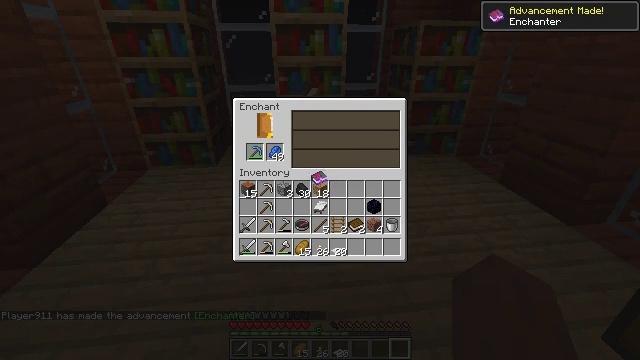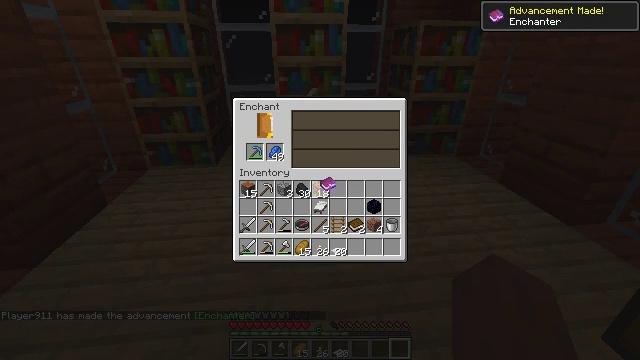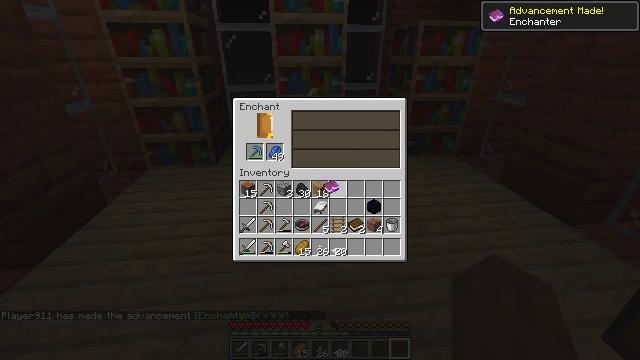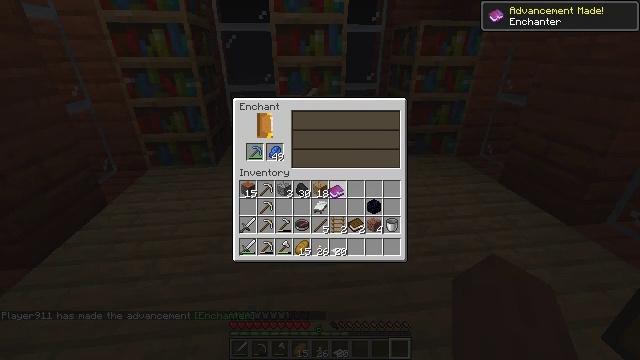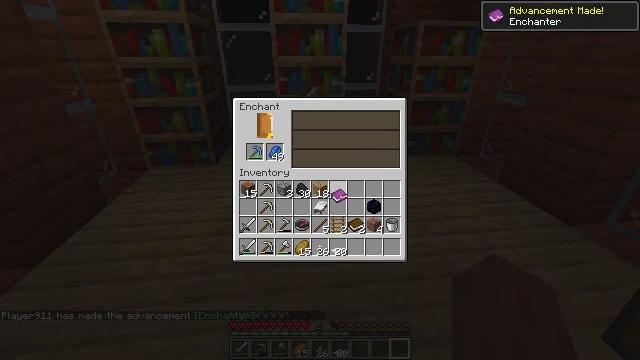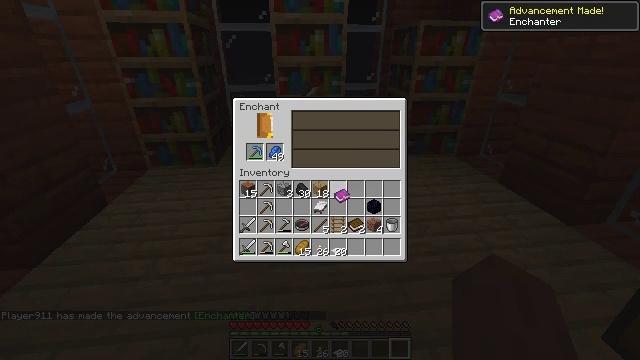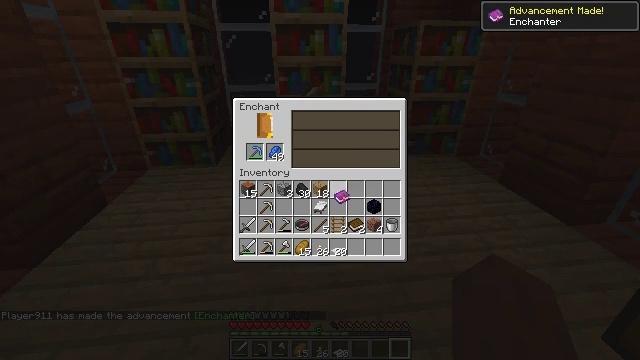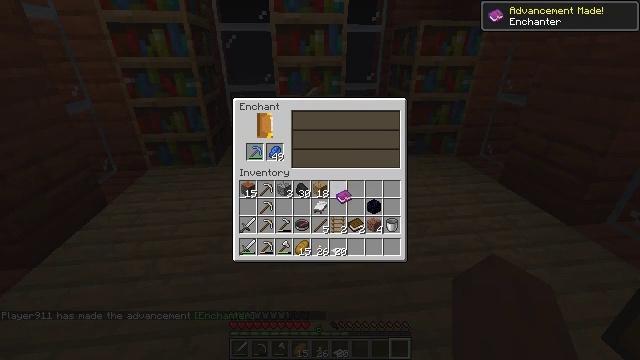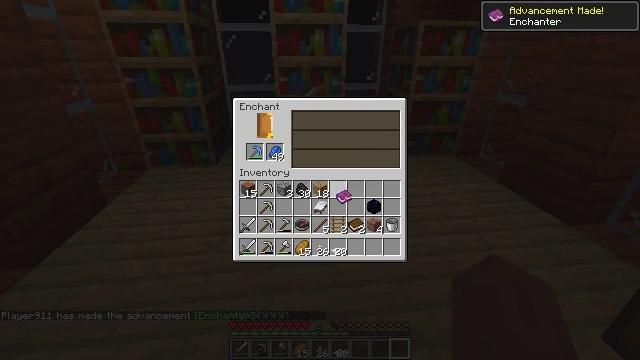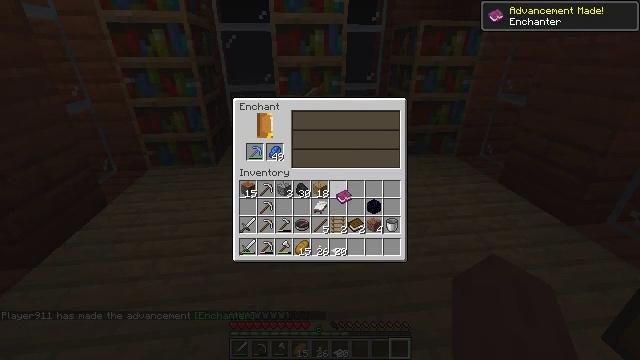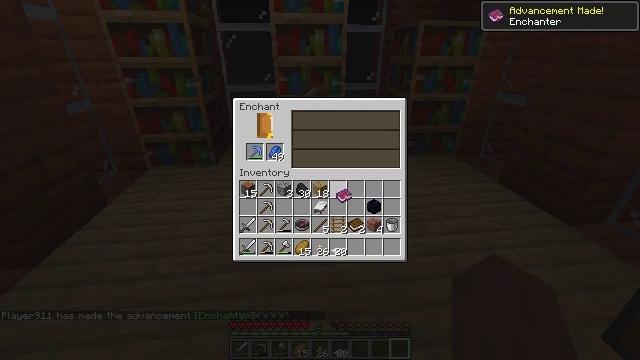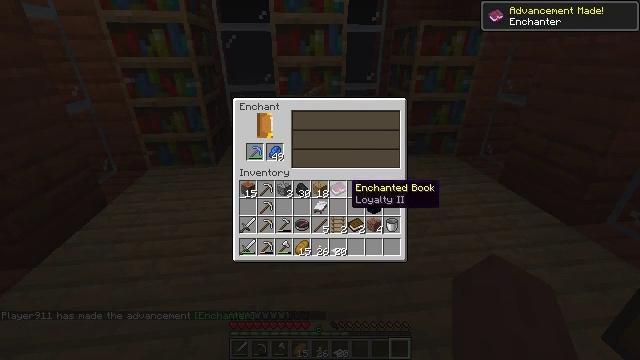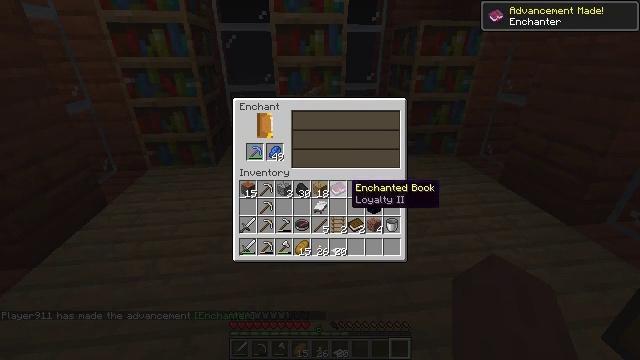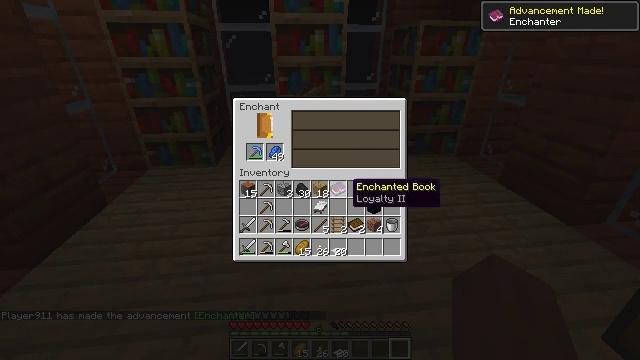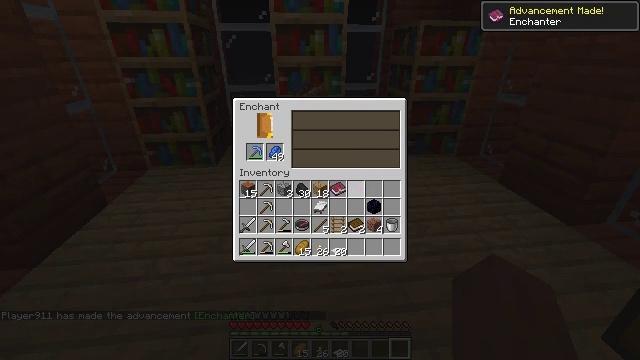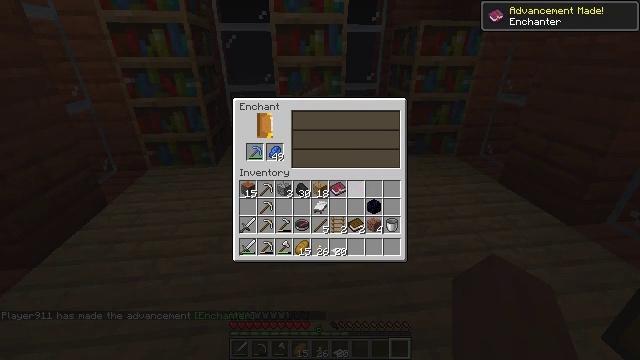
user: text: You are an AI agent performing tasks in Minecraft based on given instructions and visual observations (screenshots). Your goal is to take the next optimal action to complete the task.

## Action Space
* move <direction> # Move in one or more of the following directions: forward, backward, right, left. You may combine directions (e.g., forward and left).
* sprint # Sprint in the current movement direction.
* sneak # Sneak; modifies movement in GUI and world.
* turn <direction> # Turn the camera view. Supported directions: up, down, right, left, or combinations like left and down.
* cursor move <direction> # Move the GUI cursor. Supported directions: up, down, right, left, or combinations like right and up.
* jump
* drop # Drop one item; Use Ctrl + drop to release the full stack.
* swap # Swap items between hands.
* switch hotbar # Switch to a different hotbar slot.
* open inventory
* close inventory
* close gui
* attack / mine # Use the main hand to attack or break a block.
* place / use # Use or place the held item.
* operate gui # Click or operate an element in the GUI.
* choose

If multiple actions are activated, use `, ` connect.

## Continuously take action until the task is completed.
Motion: motion action
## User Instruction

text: Gather materials to craft a book.
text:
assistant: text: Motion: turn right
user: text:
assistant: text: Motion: no_op
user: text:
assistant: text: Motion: no_op
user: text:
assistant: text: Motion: no_op
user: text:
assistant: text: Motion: no_op
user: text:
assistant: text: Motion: no_op
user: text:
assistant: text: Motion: no_op
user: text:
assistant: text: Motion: attack / mine
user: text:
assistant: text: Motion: attack / mine
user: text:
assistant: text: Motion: attack / mine
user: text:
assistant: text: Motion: no_op
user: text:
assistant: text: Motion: no_op
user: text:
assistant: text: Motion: no_op
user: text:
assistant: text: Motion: no_op
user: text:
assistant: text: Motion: no_op
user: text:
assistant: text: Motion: no_op
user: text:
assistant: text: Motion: no_op
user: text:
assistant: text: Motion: no_op
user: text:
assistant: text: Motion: no_op
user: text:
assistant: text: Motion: no_op
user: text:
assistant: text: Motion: no_op
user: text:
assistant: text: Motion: turn right
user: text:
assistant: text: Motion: turn right
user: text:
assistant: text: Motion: turn right
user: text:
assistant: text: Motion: turn right and down
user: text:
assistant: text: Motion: turn right and down
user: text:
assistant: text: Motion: turn right
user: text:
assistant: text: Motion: turn right
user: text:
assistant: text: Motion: turn right
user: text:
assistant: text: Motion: turn right and up